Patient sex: M
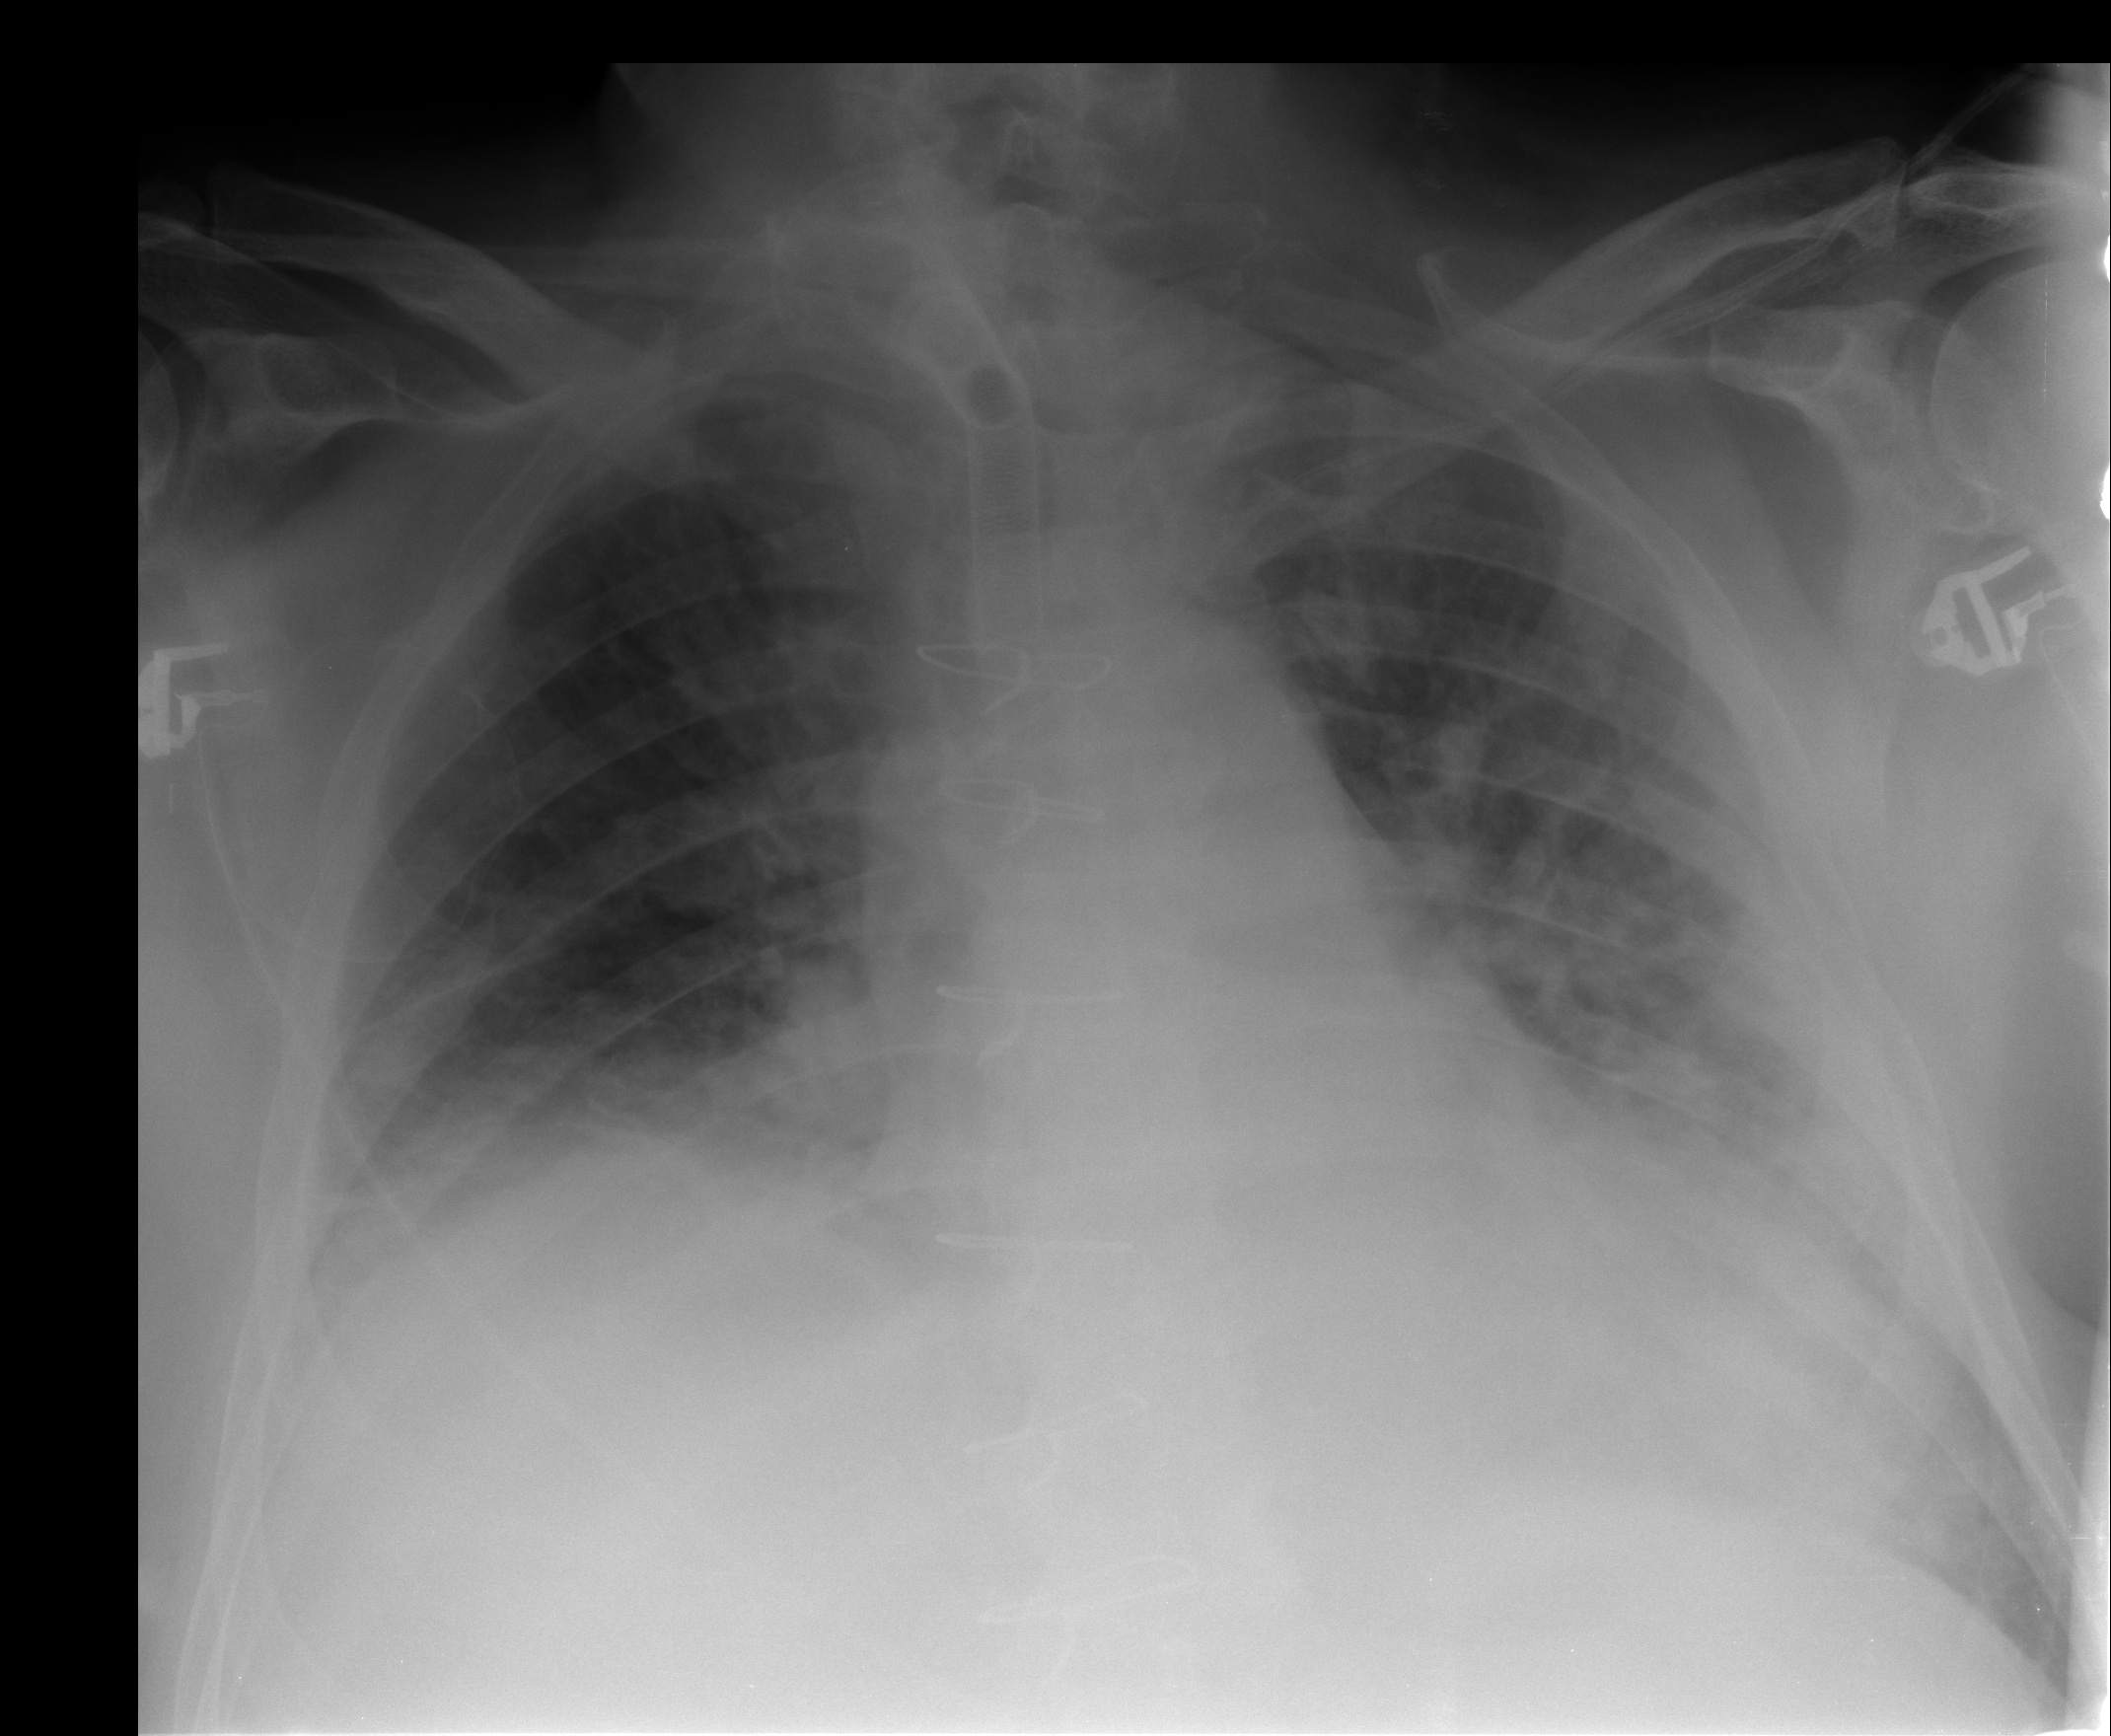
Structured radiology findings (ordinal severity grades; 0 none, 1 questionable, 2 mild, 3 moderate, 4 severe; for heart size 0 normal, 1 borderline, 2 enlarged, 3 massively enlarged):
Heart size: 2
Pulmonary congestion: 4
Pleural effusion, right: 2
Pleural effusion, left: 2
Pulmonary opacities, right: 2
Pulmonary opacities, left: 2
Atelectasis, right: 2
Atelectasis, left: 3